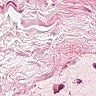
Metastatic tissue present: no